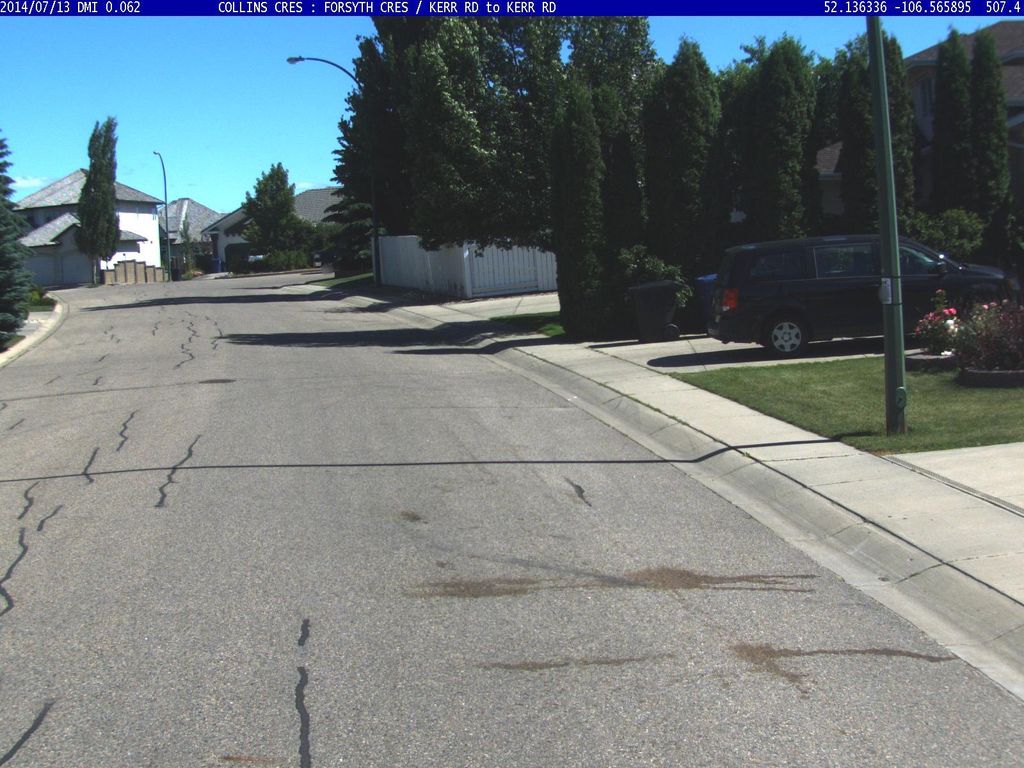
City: saskatoon